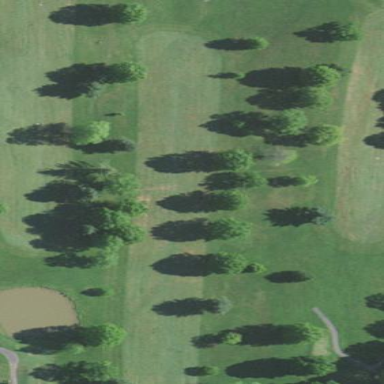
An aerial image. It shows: Golf fairway surrounded by grass.